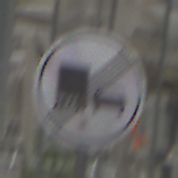
Verkehrszeichen: EndeUeberholverbotKraftfahrzeuge
Umgebung: Roofed, Special
Tageszeit: Midday
Wetter: Overcast
Licht: Natural
Jahreszeit: NotSpecified
Kontrast: LowContrast